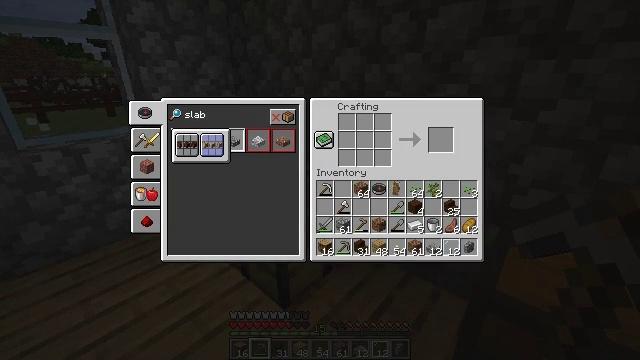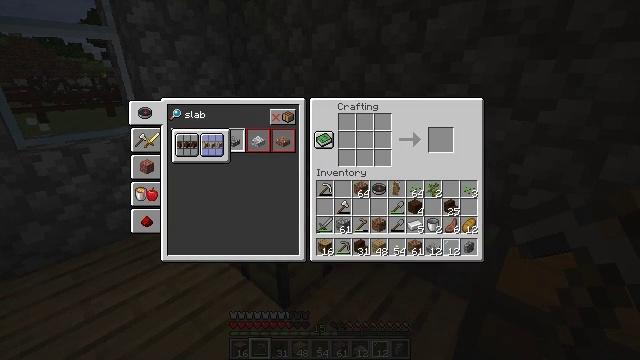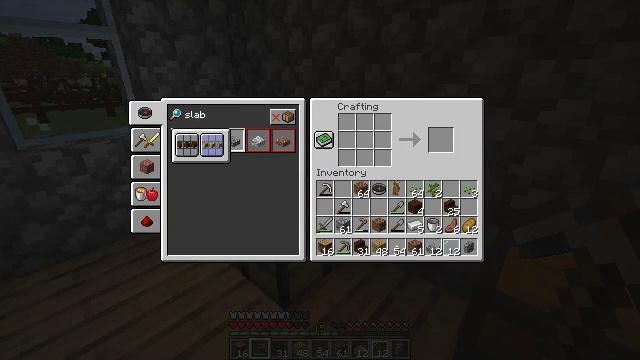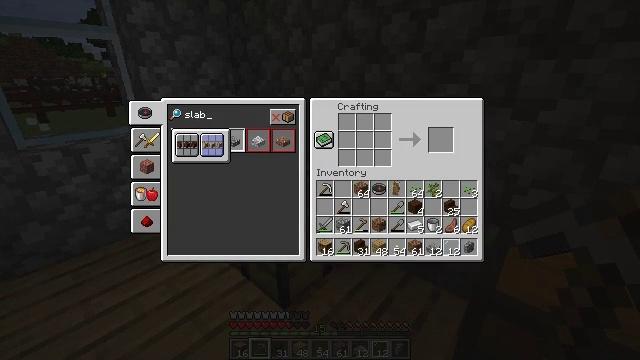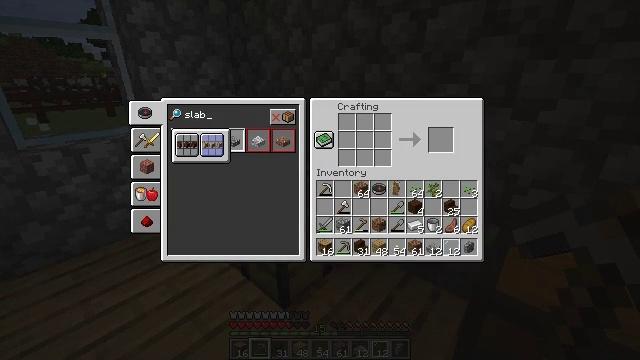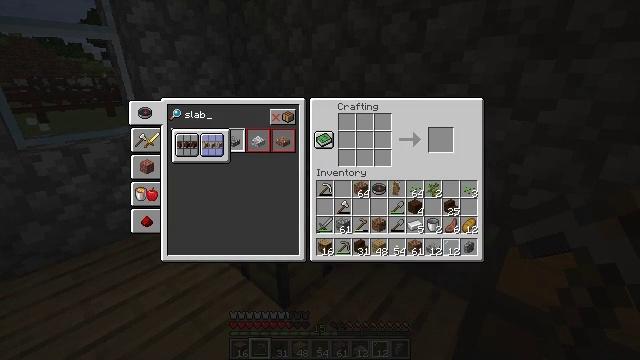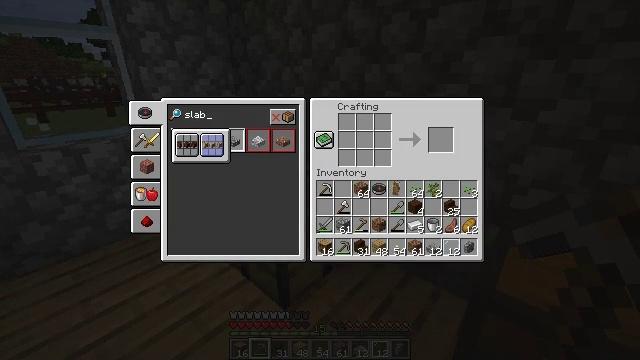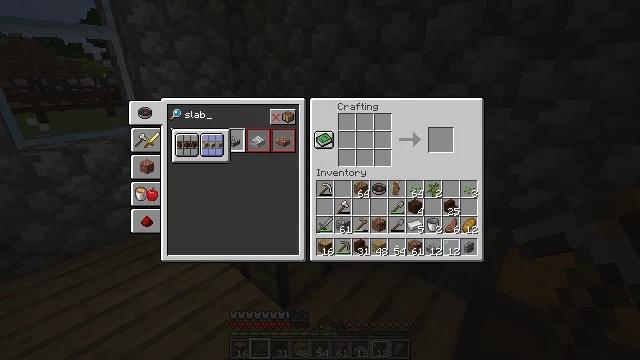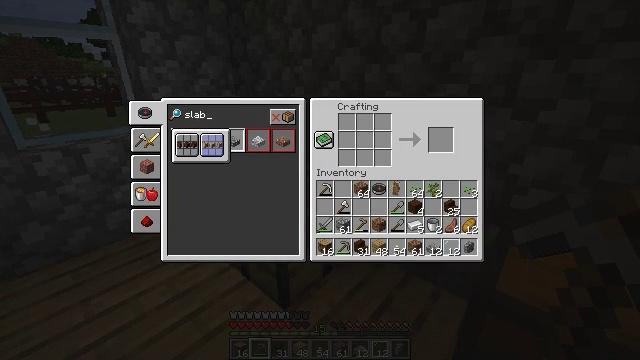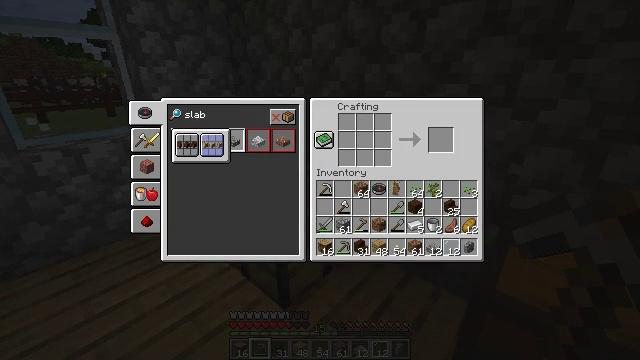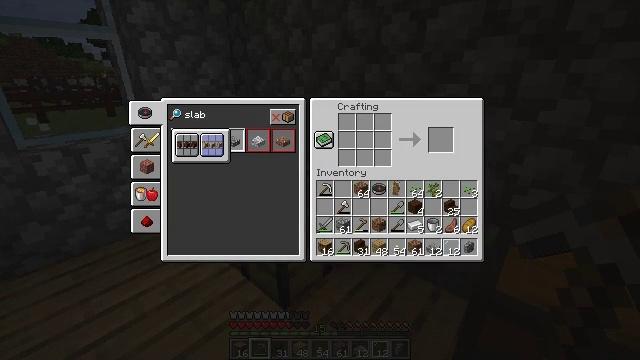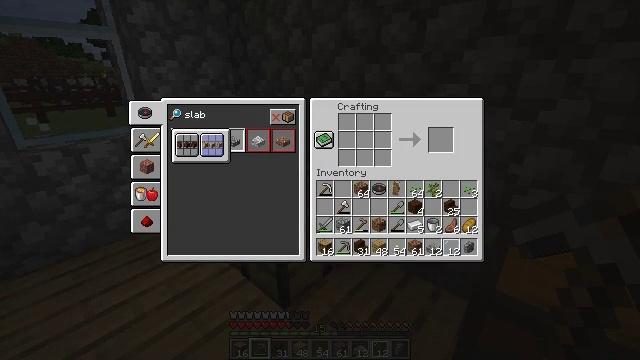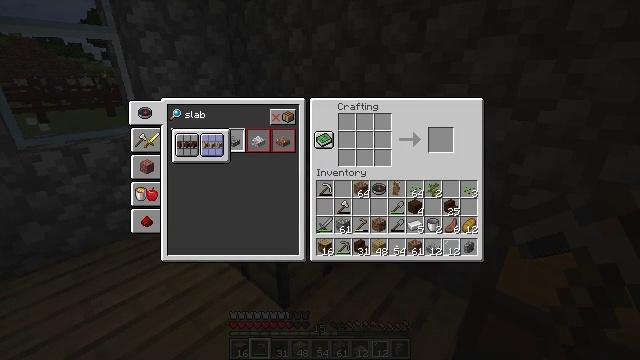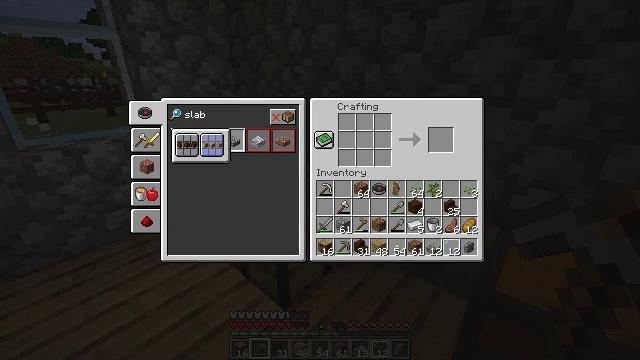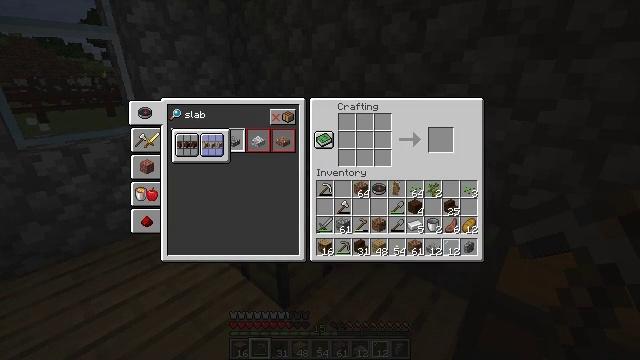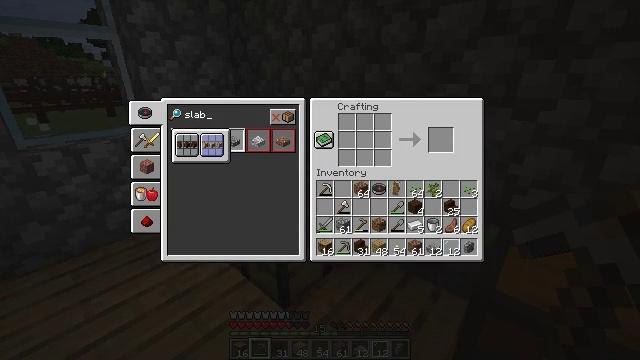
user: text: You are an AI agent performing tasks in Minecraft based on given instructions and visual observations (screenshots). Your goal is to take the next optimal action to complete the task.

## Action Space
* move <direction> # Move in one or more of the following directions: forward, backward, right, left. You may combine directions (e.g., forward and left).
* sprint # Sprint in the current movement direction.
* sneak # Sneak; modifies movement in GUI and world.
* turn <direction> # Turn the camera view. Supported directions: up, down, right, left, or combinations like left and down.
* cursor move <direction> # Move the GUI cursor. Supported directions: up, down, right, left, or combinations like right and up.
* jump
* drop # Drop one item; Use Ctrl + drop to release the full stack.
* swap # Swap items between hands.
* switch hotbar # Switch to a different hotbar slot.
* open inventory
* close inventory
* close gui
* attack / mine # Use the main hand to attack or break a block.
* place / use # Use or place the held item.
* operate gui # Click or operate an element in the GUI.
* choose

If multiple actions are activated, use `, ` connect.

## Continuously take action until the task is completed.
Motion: motion action
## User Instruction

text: Craft a dark oak slab.
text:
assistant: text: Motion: no_op
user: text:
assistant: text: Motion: no_op
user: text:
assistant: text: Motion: no_op
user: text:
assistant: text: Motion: no_op
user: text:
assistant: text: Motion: no_op
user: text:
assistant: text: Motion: no_op
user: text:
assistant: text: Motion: no_op
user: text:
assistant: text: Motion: no_op
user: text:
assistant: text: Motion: no_op
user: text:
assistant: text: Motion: no_op
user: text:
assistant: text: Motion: no_op
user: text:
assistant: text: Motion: no_op
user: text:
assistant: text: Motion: no_op
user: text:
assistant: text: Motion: no_op
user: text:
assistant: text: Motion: no_op
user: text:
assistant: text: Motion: cursor move left
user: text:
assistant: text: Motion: no_op
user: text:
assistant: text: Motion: no_op
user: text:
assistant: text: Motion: no_op
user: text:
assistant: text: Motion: no_op
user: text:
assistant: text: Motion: cursor move right
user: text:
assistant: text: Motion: no_op
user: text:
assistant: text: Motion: no_op
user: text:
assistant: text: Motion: no_op
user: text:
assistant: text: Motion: no_op
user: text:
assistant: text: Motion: no_op
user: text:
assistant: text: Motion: no_op
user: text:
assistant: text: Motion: no_op
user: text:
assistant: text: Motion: no_op
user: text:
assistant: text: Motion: no_op